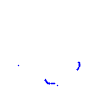
Particle: proton